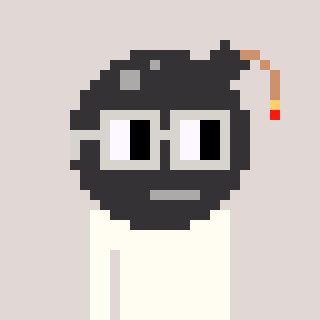
a pixel art character with square light gray glasses, a bomb-shaped head and a peachy-colored body on a warm background